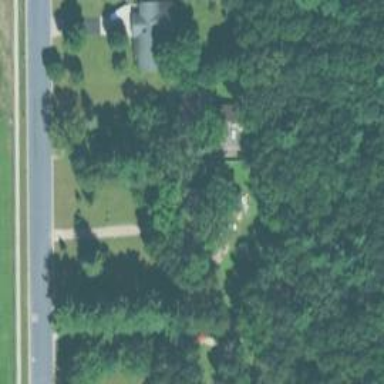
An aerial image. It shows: Driveway.